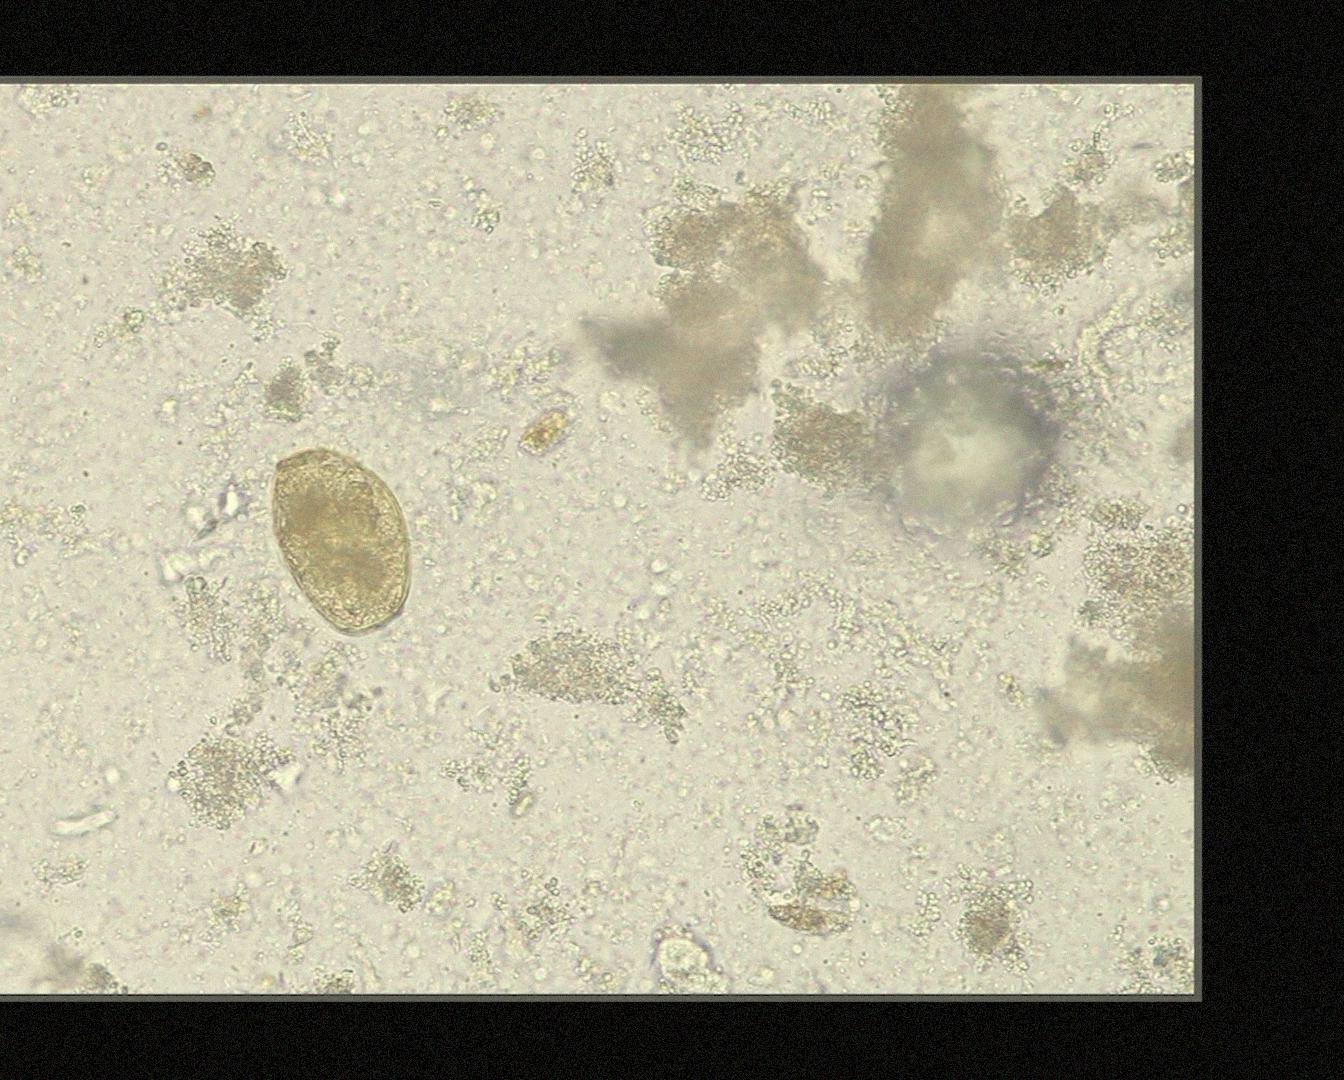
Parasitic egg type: Paragonimus spp